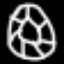
Label: diamond